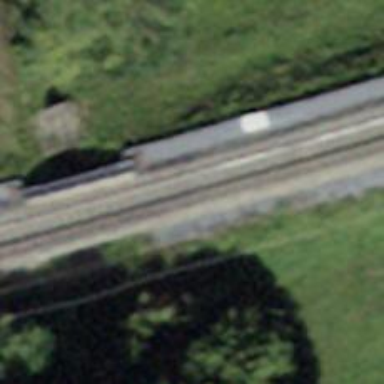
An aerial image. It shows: Narrow-gauge railway bridge with contact line electrification.